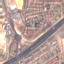
Land use / land cover: Highway